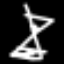
Label: hourglass